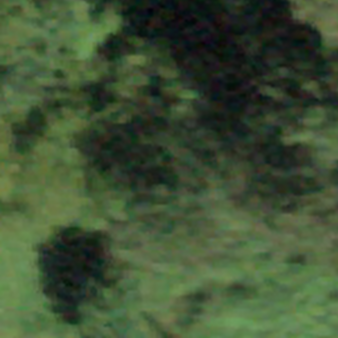
Label: other